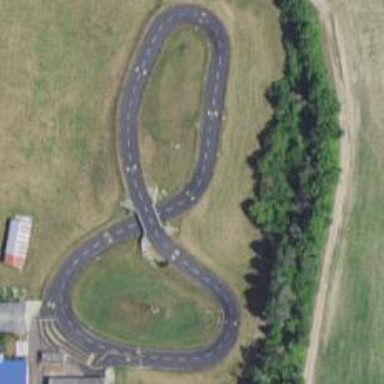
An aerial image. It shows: Karting raceway road for racing enthusiasts.